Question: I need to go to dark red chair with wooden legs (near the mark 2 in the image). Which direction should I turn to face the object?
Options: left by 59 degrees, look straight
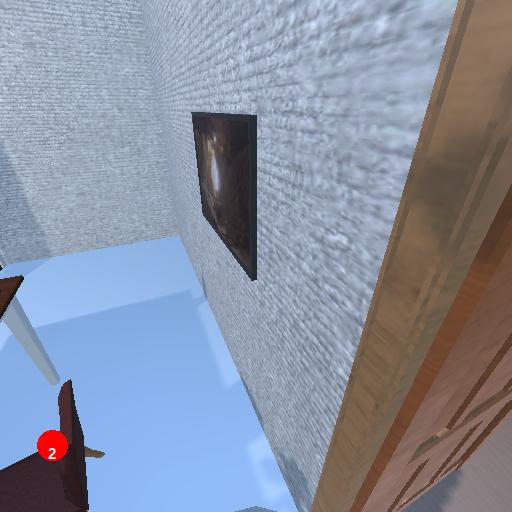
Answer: left by 59 degrees